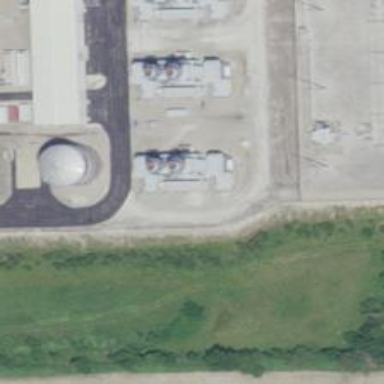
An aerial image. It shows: Gas turbine generator powered by gas.